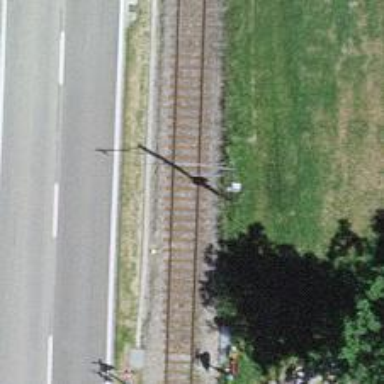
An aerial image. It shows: Railway signal.